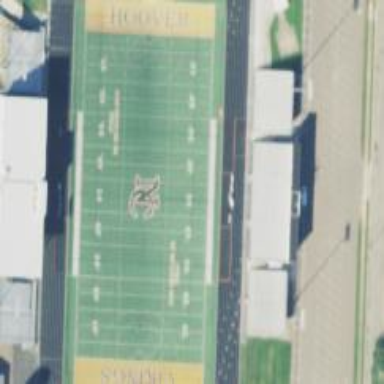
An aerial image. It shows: American football pitch with artificial turf surface for leisure land.